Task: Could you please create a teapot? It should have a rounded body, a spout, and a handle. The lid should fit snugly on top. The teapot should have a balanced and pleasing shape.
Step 154:
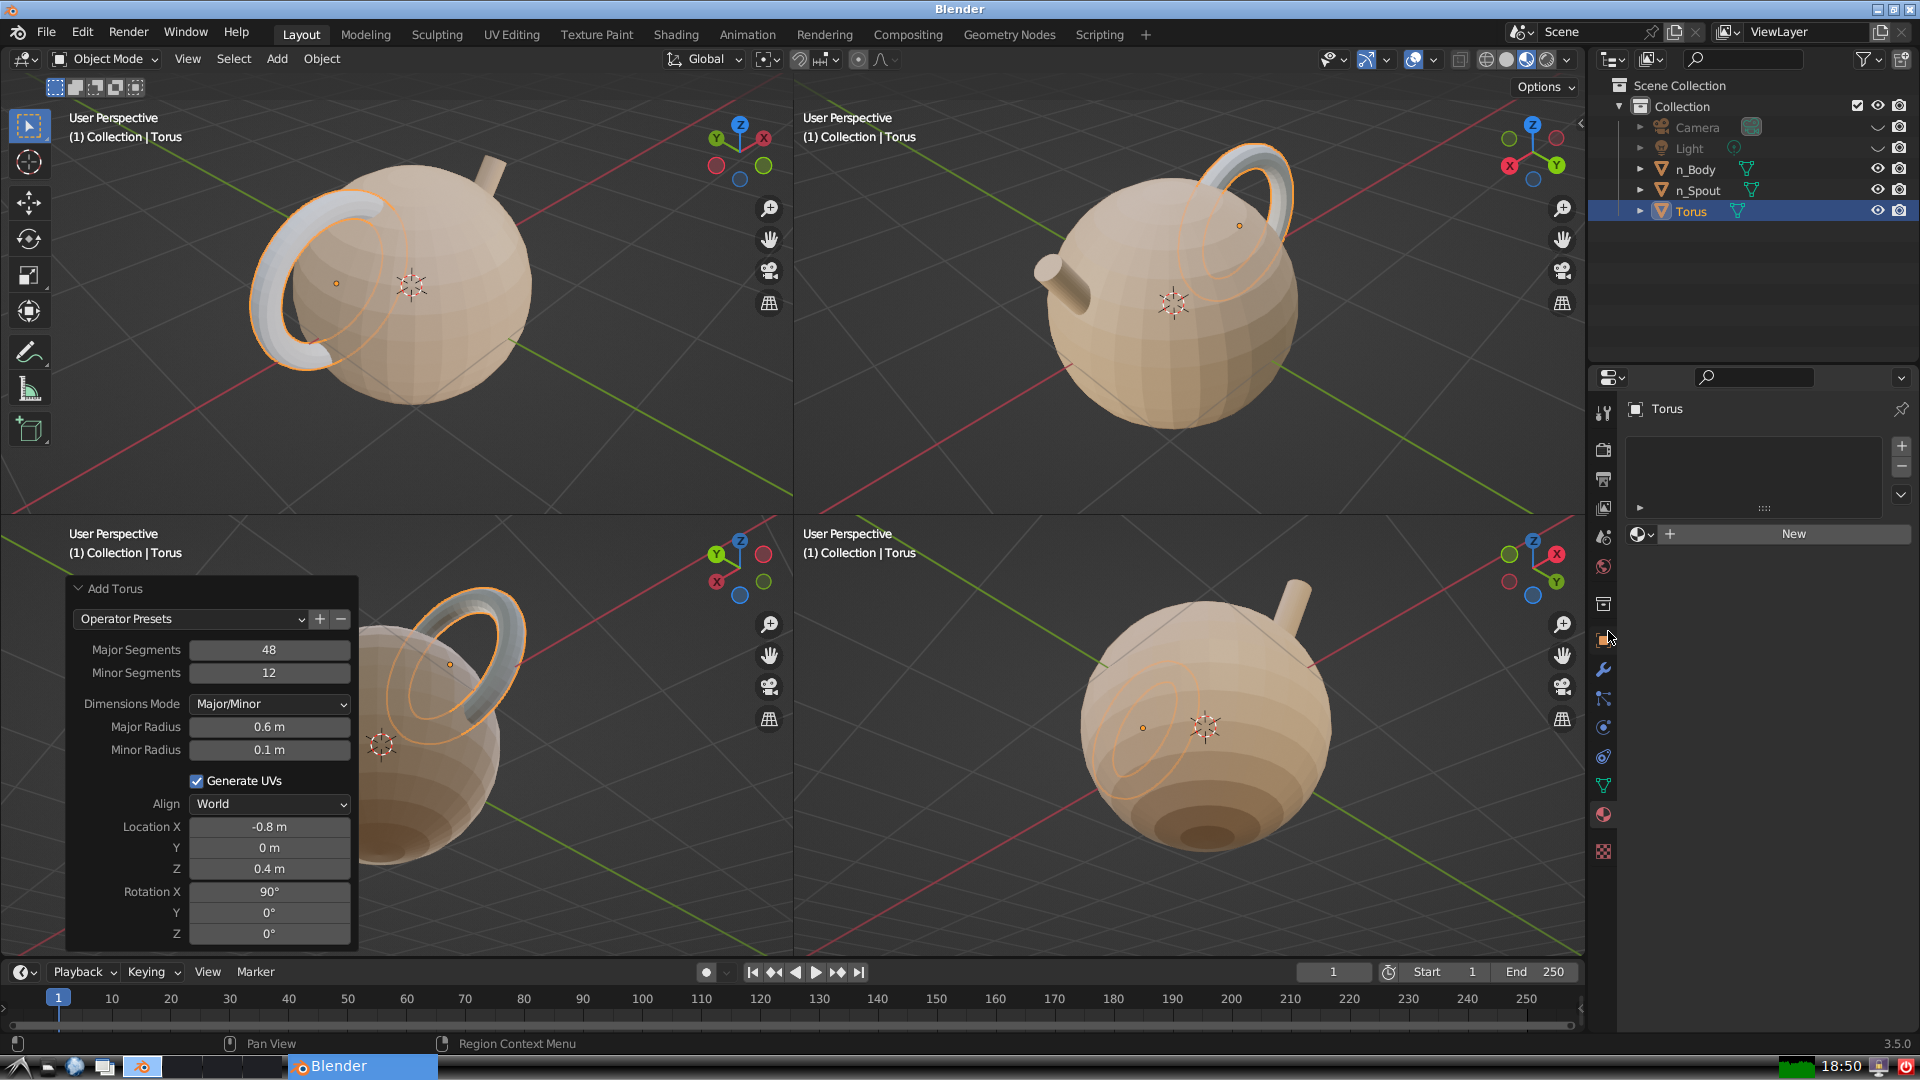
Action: click: no